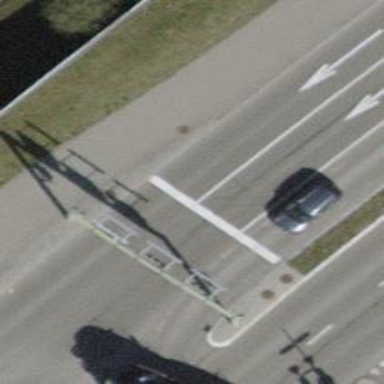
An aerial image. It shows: Road with traffic signals.